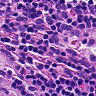
Metastatic tissue present: no